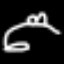
Label: frog